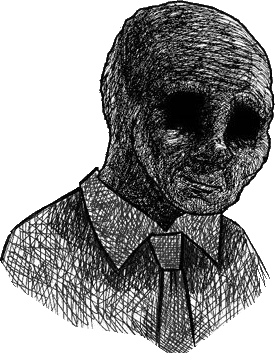
Label: 5_Withered_Wojak